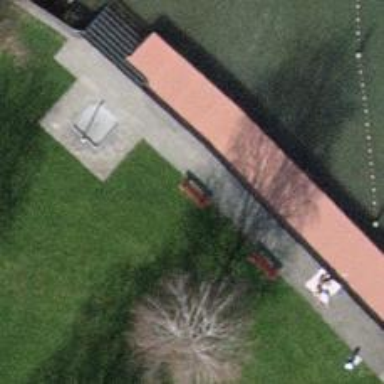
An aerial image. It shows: Red bench.